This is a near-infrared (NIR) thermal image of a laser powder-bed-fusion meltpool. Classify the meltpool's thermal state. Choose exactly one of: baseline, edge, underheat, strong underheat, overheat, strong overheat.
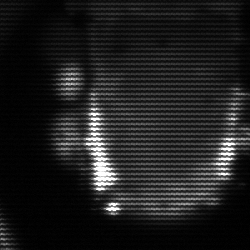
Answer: baseline